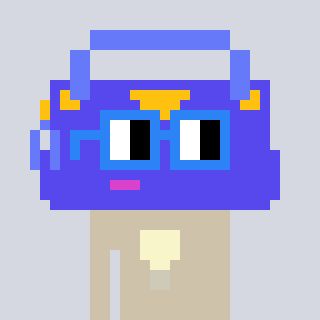
a pixel art character with square blue glasses, a bag-shaped head and a bege-colored body on a cool background